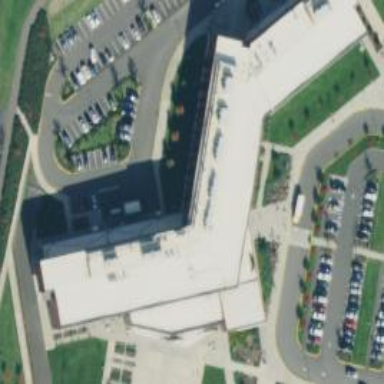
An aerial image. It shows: School building.